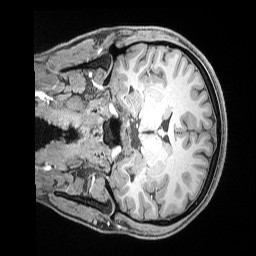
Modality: T1w
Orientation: coronal
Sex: male
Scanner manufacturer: siemens
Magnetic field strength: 3 T
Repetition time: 2.53 s
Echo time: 0.00169 s